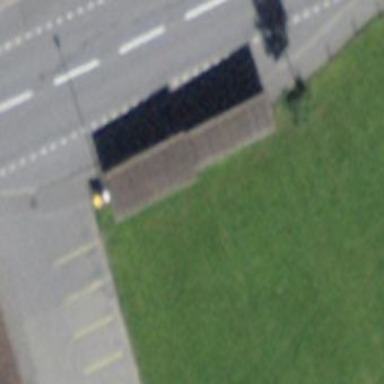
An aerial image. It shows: Bicycle parking facility located on the roof of building.